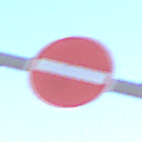
Verkehrszeichen: VerbotDerEinfahrt
Umgebung: Outdoor, Nature
Tageszeit: MorningAfternoon
Wetter: Clear
Licht: Natural
Jahreszeit: Autumn
Kontrast: HighContrast